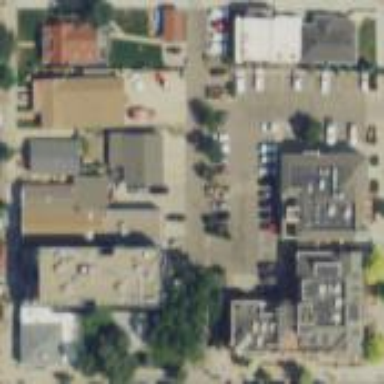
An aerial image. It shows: Sidewalk.